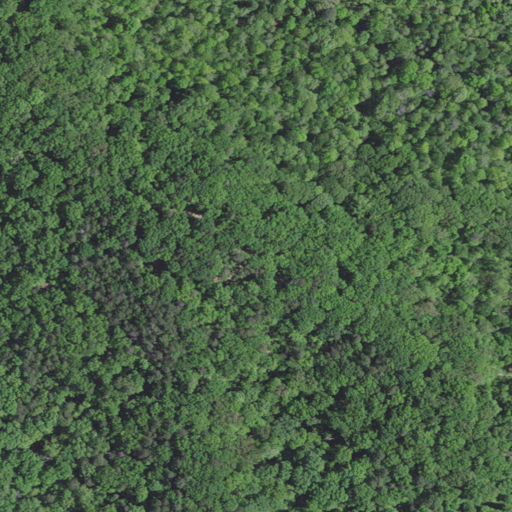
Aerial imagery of mountain in Kentucky named Hoosier Knob containing deciduous forest, open development, and mixed forest